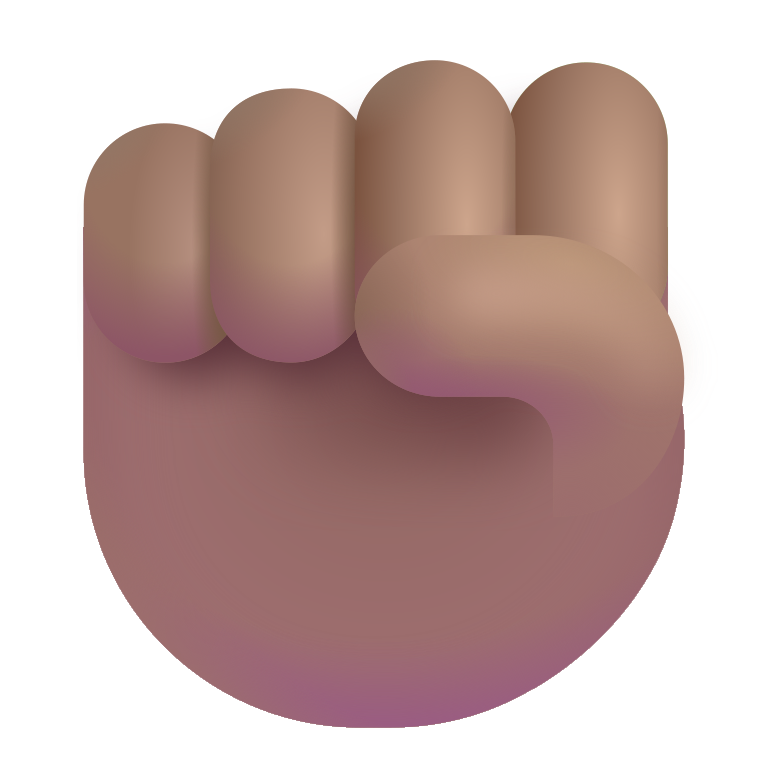
raised fist color